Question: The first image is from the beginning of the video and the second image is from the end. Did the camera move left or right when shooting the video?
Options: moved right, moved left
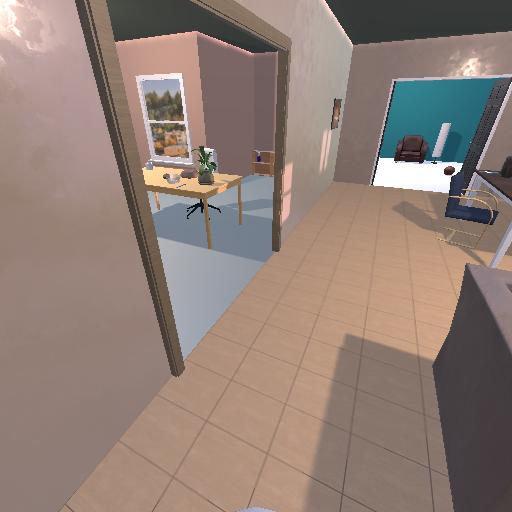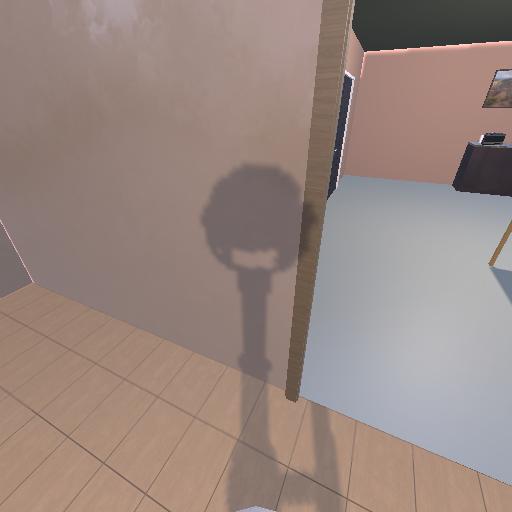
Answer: moved right